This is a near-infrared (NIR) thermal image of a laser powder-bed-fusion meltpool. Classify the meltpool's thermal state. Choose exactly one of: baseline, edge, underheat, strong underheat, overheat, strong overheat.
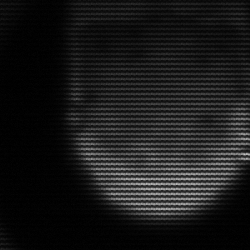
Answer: edge